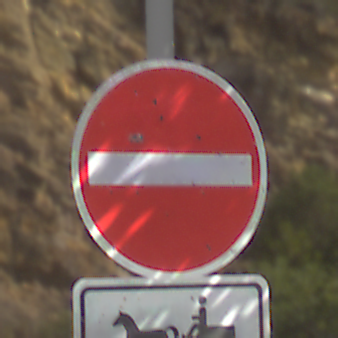
Verkehrszeichen: VerbotDerEinfahrt
Zusatzzeichen unten: MehrspurigeFahrzeugeFrei9
Umgebung: Outdoor, RoadRail
Tageszeit: MorningAfternoon
Wetter: PartlyCloudy
Licht: Natural
Jahreszeit: NotSpecified
Kontrast: HighContrast